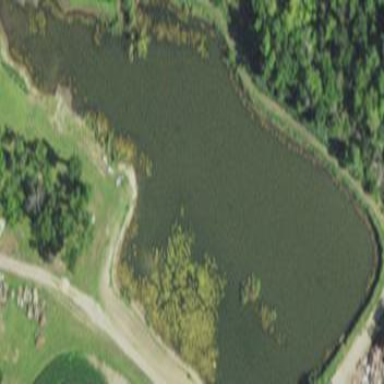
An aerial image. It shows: Pond surrounded by natural water.